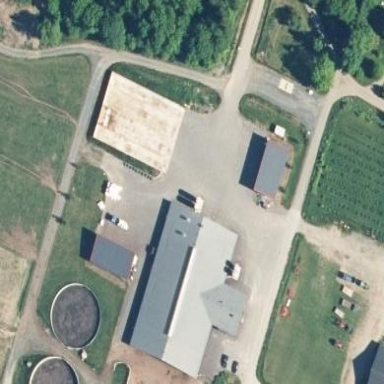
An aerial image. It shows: Farm auxiliary building.